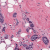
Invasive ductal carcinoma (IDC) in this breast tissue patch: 1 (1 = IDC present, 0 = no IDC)